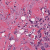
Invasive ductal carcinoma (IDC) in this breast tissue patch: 1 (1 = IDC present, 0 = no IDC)